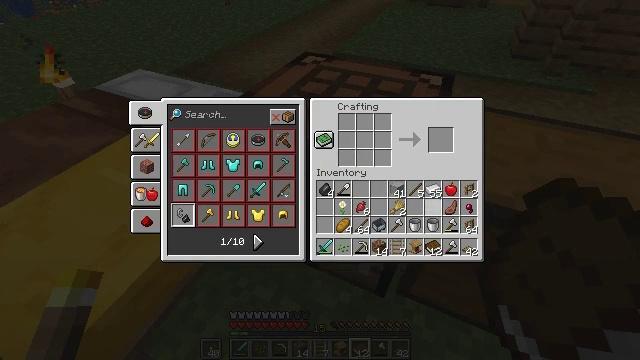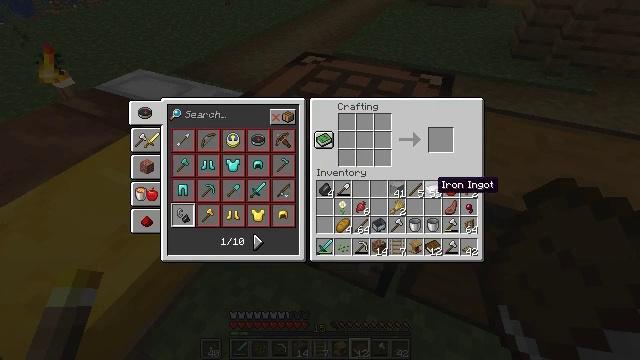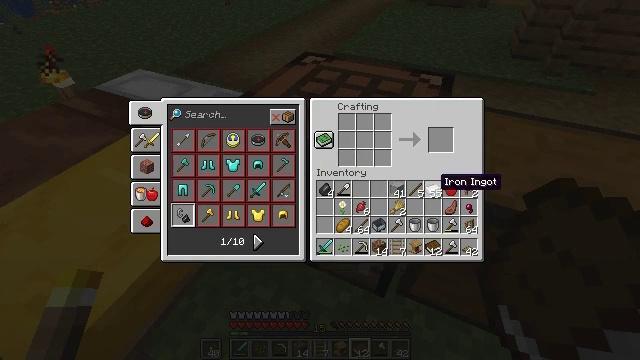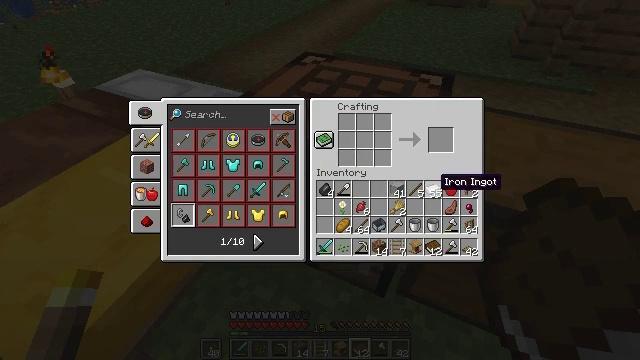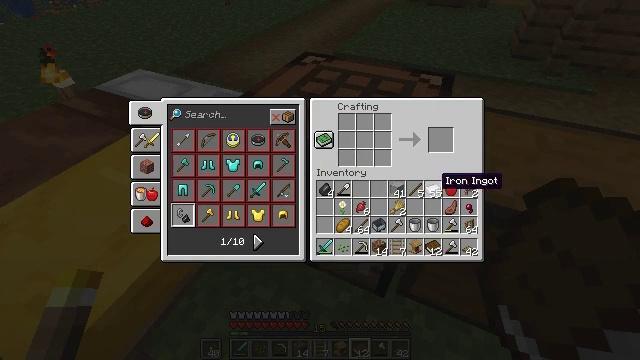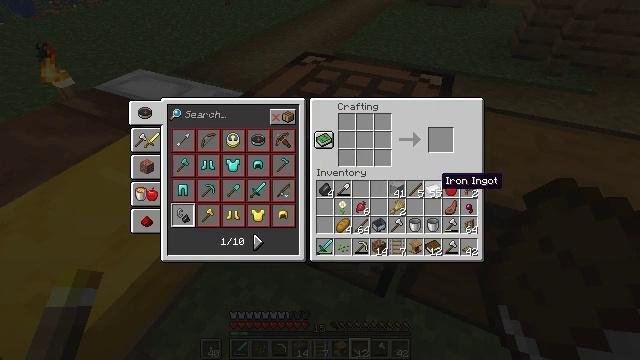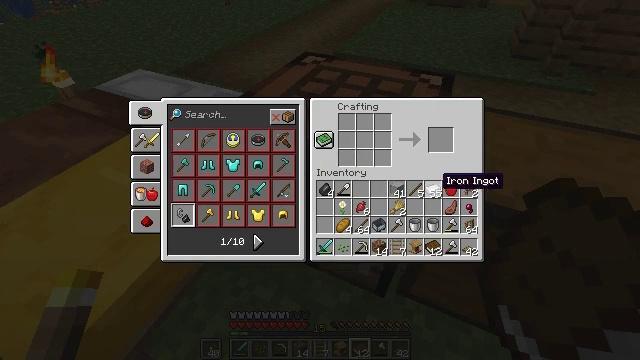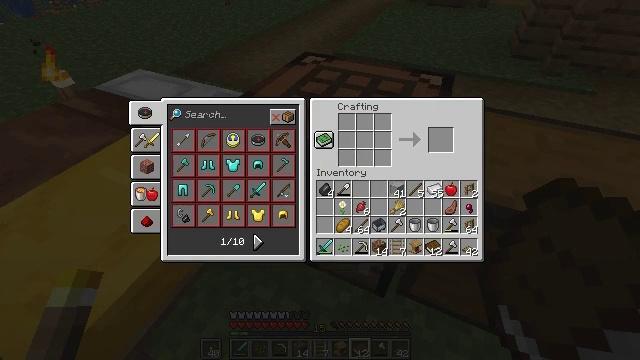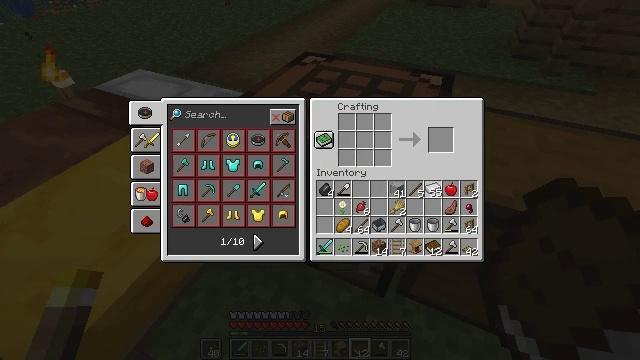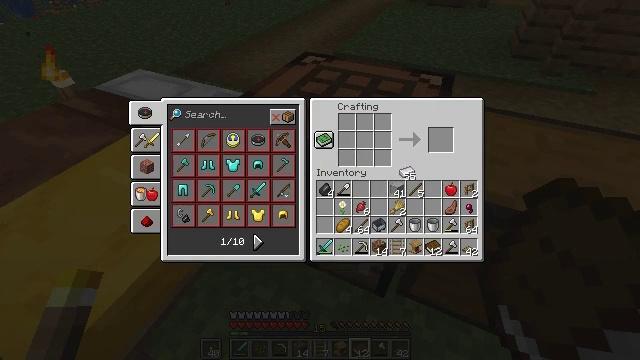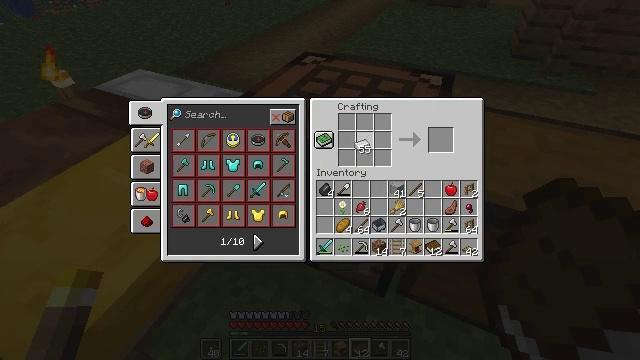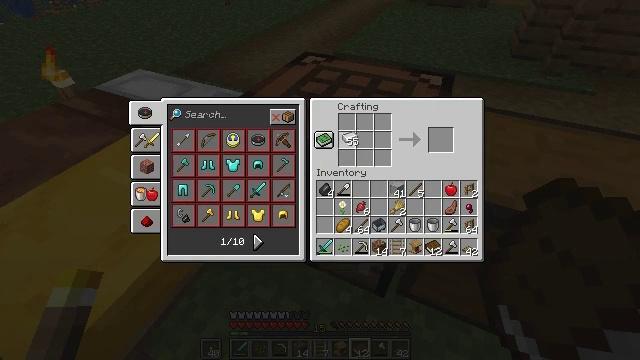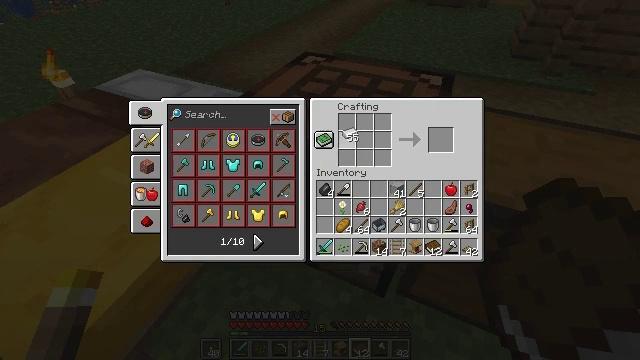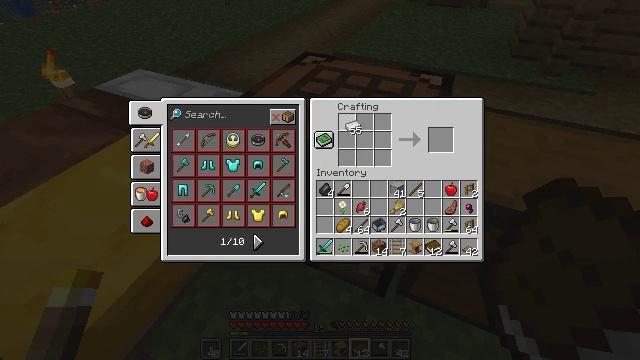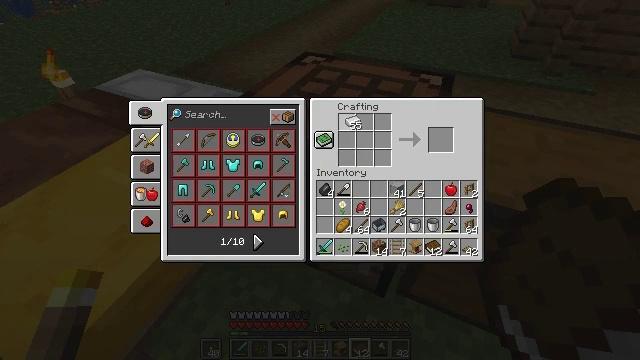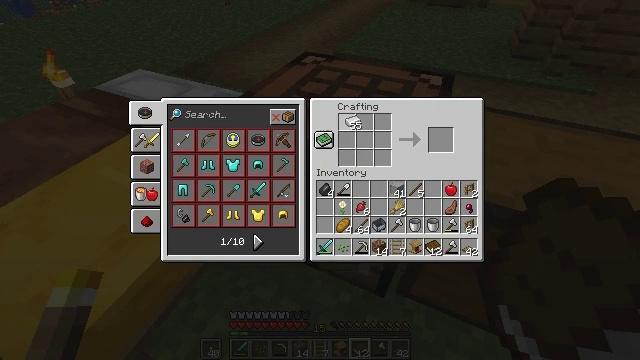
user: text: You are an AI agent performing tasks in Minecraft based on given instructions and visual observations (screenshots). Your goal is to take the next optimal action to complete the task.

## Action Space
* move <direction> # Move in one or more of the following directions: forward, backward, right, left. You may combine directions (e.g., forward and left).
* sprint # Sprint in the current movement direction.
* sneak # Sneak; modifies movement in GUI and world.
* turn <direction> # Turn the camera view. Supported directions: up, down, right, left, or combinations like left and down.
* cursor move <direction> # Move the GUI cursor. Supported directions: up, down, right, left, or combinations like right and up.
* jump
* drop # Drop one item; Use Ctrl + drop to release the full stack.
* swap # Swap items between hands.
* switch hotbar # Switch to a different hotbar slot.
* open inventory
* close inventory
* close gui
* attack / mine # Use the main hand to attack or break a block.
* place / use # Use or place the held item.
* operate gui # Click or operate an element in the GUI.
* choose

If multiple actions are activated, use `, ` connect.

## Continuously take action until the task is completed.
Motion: motion action
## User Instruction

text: Use the crafting table to make a minecart.
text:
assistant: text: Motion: cursor move up
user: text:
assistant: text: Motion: no_op
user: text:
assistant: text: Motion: no_op
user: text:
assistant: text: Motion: no_op
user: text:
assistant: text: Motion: no_op
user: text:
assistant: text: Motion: no_op
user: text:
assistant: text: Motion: operate gui
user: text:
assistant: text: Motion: operate gui
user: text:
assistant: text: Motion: cursor move left and up
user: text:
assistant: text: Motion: cursor move left and up
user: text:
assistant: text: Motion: cursor move left and up
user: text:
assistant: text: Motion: no_op
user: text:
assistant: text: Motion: cursor move up
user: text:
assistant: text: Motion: no_op
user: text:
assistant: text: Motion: no_op
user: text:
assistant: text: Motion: no_op
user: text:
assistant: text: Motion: no_op
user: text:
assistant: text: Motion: no_op
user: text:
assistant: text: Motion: no_op
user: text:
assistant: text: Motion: no_op
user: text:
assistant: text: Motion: choose
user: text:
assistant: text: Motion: choose
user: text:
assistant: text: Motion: cursor move down, choose
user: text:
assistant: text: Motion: cursor move down, choose
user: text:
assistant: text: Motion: choose
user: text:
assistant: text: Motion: choose
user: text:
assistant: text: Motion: choose
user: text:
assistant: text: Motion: cursor move right, choose
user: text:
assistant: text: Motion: cursor move right, choose
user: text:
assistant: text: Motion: choose